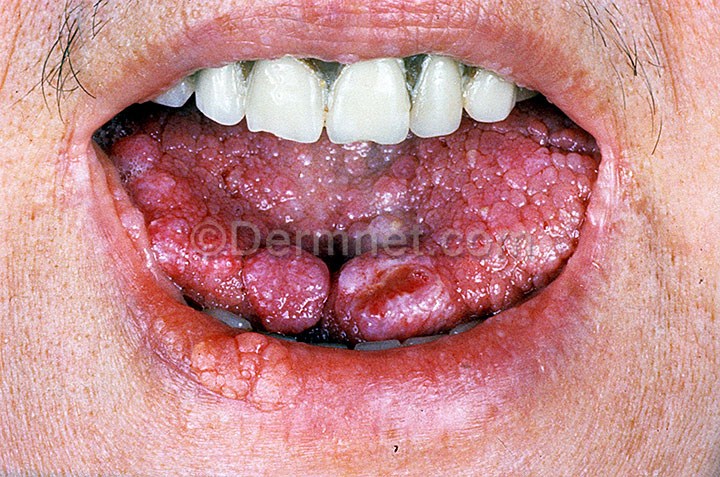
Disease: Systemic Disease